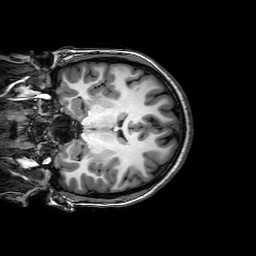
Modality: T1w
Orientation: coronal
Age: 20
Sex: female
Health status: healthy
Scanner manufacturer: philips
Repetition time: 0.008171 s
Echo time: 0.00374 s